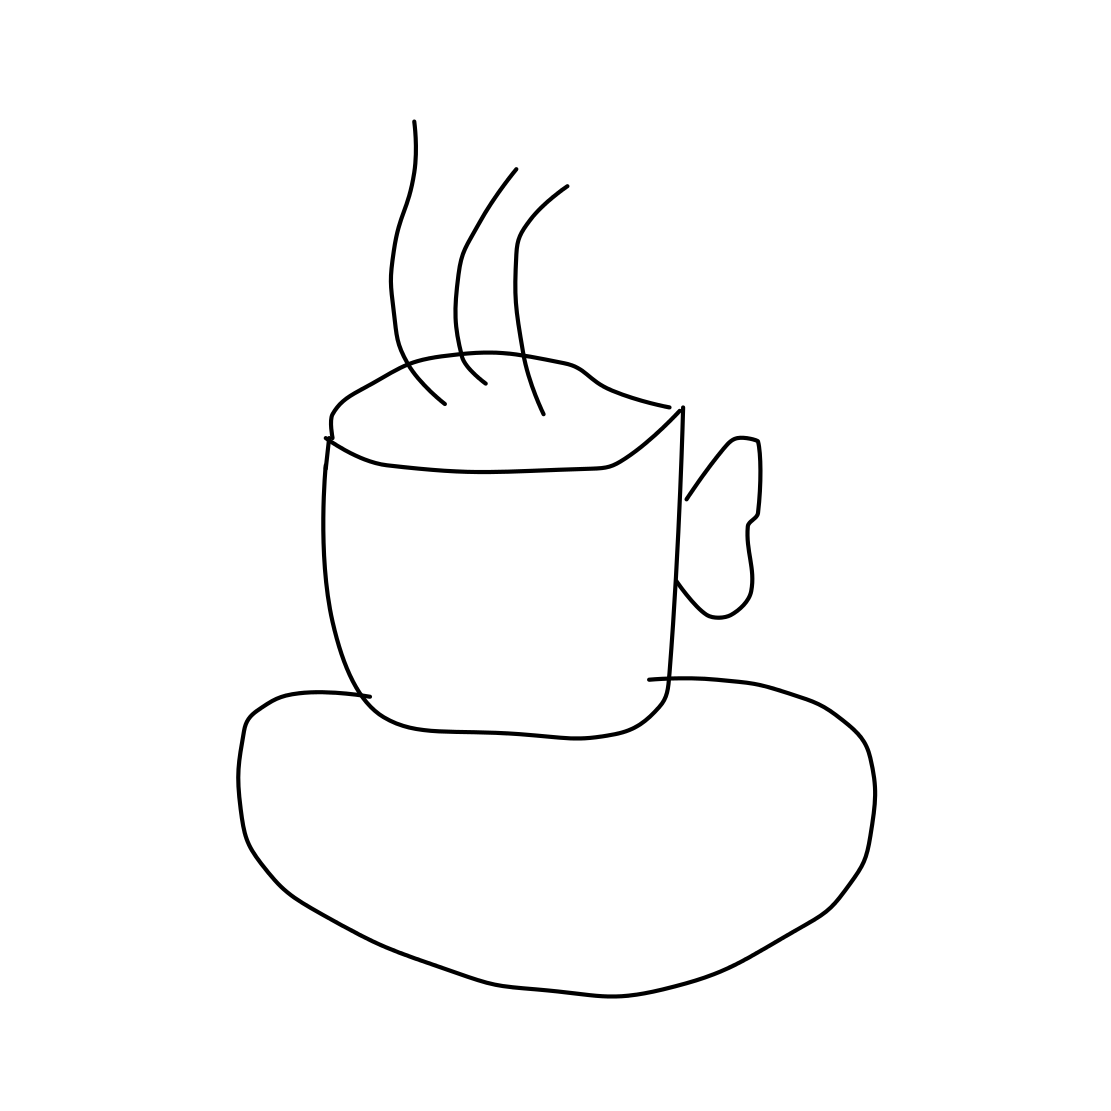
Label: teacup